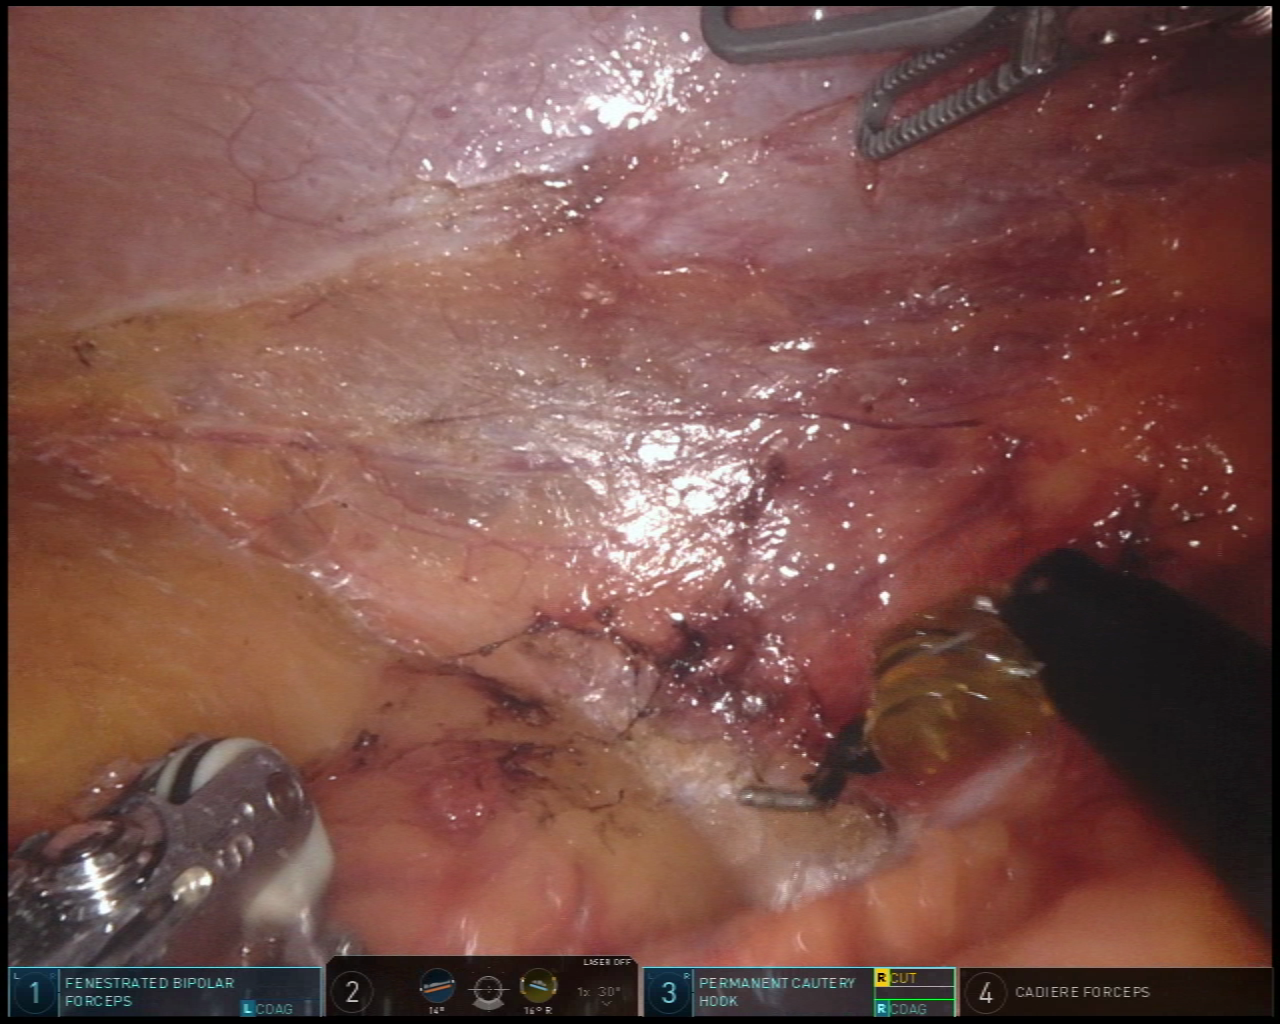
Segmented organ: abdominal_wall
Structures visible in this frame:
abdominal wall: yes
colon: no
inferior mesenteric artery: no
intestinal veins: no
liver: no
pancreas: no
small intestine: no
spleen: no
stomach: no
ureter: no
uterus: no
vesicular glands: no